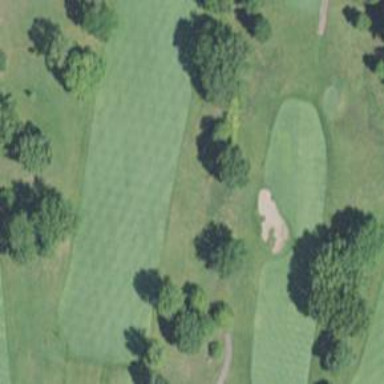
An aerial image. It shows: Golf hole.